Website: macys
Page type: delivery-shipping
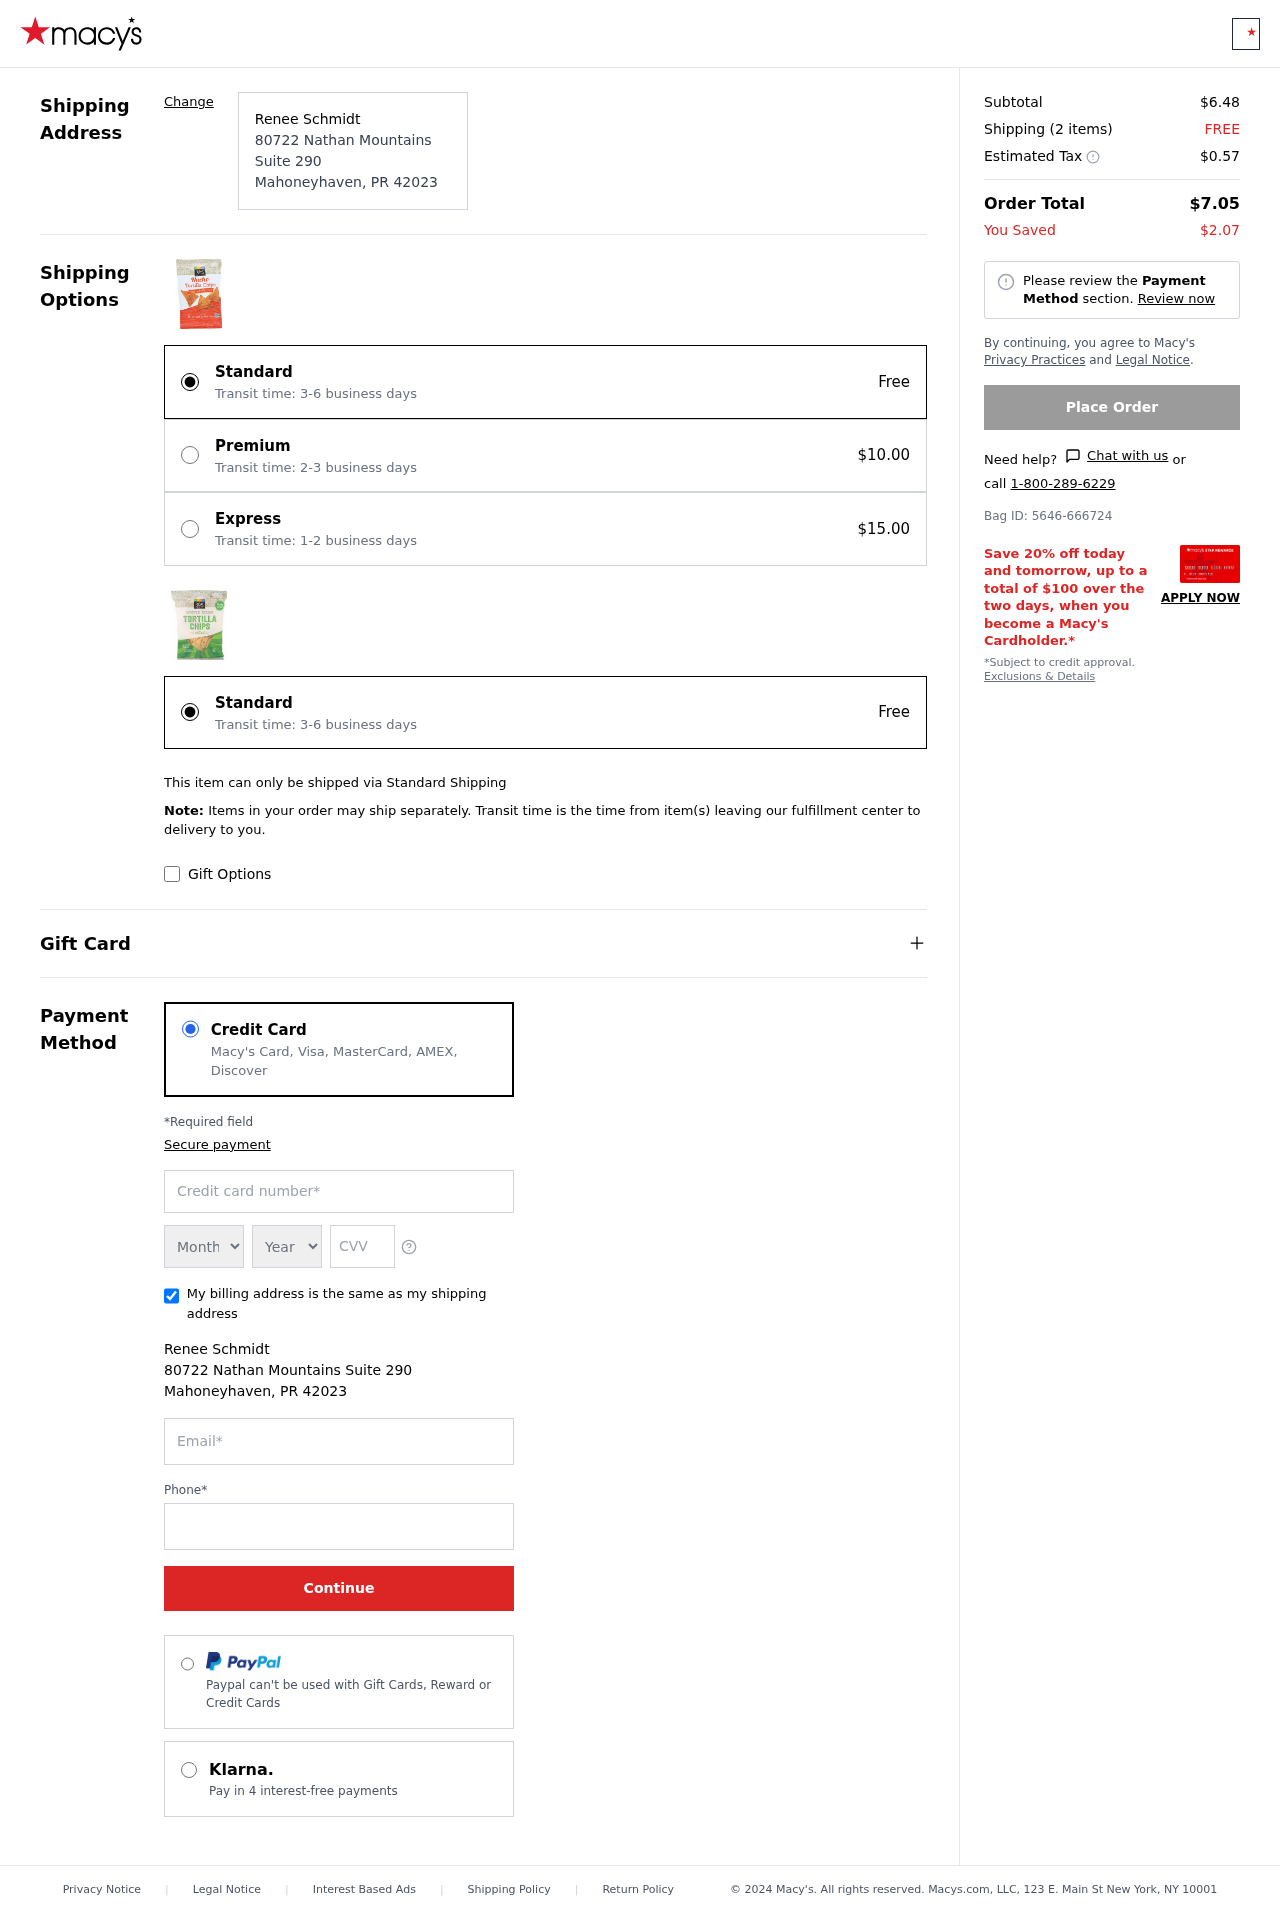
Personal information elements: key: PII_CARD_EXPIRY_MONTH
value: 06
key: PII_CARD_EXPIRY_YEAR
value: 27
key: PII_CITY
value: Mahoneyhaven
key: PII_CITY_STATE_ZIP
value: Mahoneyhaven, PR 42023
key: PII_FULLNAME
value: Renee Schmidt
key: PII_POSTCODE
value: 42023
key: PII_STATE_ABBR
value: PR
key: PII_STREET
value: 80722 Nathan Mountains Suite 290
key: PII_CARD_NUMBER
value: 6011 2057 0131 5136
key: PII_CARD_CVV
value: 873
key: PII_EMAIL
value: rschmidt@hotmail.com
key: PII_PHONE
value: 7107631891
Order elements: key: ORDER_SUBTOTAL
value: $6.48
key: ORDER_NUM_ITEMS
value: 2
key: ORDER_SHIPPING_COST
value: FREE
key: ORDER_TAX
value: $0.57
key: ORDER_TOTAL
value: $7.05
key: ORDER_SAVINGS
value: $2.07
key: ORDER_BAG_ID
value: Bag ID: 5646-666724